Question: I have upgraded my old Cordova android project into latest version using CLI. However when my project is built, it shows two www folders, One at root level of the project and other in the asset folder. The below screen shows its exact hierarchy.
Can some body explain me why Cordova creates two www folders. And second which directory I have to maintain and change accordingly.

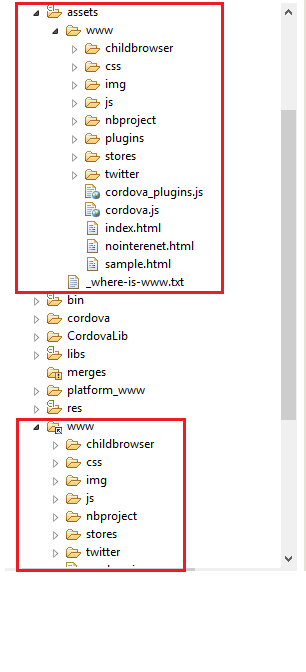
Answer: When you create a new project with the <URL>, a different folder structure from Cordova 2 projects is created.
For example, the CLI command 'cordova create myApp com.example.MyApp MyApp' would create the following folder structure:
'''
myApp/
|-- config.xml
|-- hooks/
|-- www/
|-- plugins/
'''
You then add target platforms using the CLI, for example 'cordova platform add android' would result in:
'''
myApp/
|-- config.xml
|-- hooks/
|-- www/
|-- platforms/
| |-- android/
|-- plugins/
'''
The root 'myApp/www' is the master folder which you put your app code in. When you build the project for a particular platform using the CLI, the contents of 'myApp/www' is copied to the target platform folder. For example, 'cordova build android' will copy the contents of 'myApp/www' to 'myApp/platforms/android/assets/www'.
However, because your old project structure is Cordova 2, then the platform folder is actually the root folder in the project i.e. 'myApp/'. So when you build you project, it's copying the contents of the master www folder 'myApp/www' to the platform folder 'myApp/assets/www'.
You could try to manually create the Cordova 3 project structure by creating 'myApp/platforms/android' and moving all the Android-specific folders (assets/, bin/, cordova/, CordovaLib/, libs/, platform_www/, res/) and files (all files in myApp/ except config.xml) into it.
But if this fails to build, your best bet is probably to create a new project using the Cordova 3 CLI with the same signature as your old project, then move the assets across from the old project.